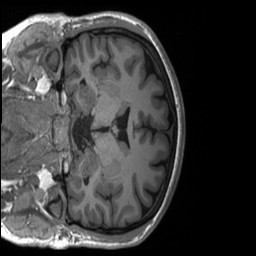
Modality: T1w
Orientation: coronal
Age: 29
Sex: female
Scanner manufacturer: siemens
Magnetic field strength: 3 T
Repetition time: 2.4 s
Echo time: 0.00224 s